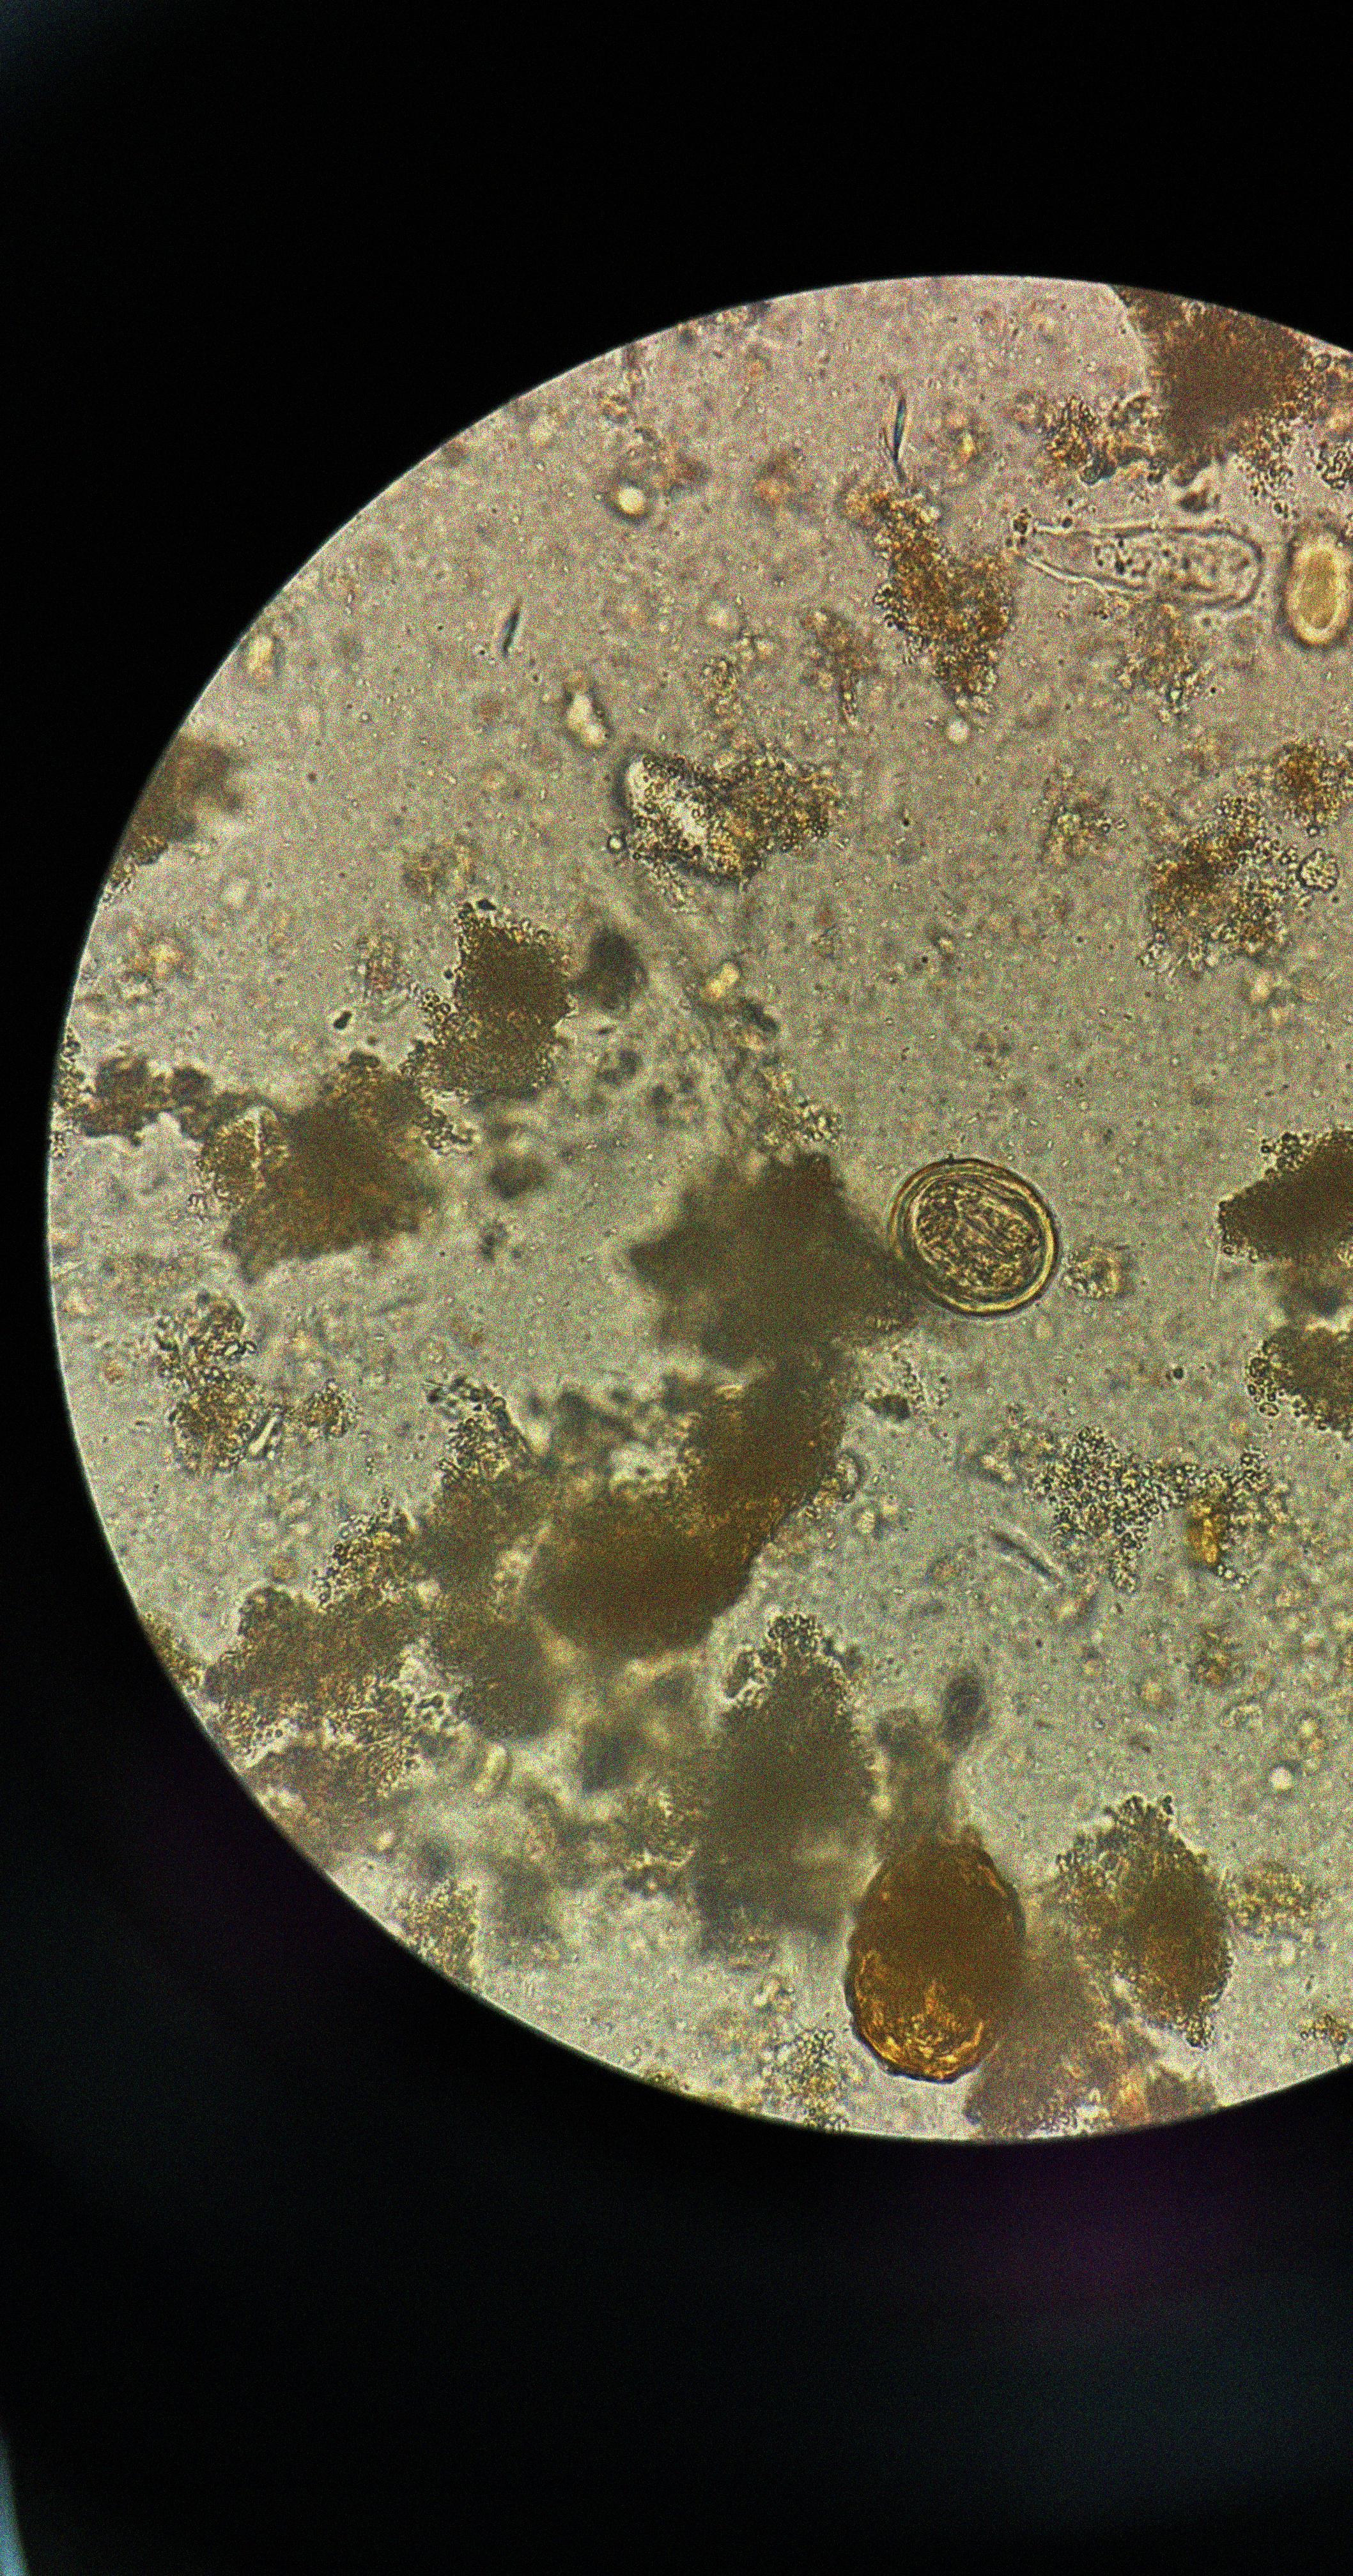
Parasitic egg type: Ascaris lumbricoides